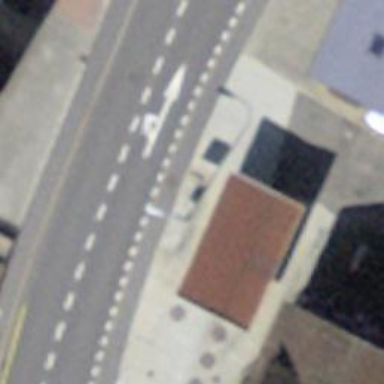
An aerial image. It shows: Fuel station.